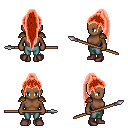
a pixel art fantasy rpg character, female body template, human, dark skin, leather shoulder armor, teal pants, red extra-long topknot hairstyle, maroon shoes, spear, four views (front, back, left, right), 2x2 character sprite sheet, small pixel art, hard edges, no anti-aliasing